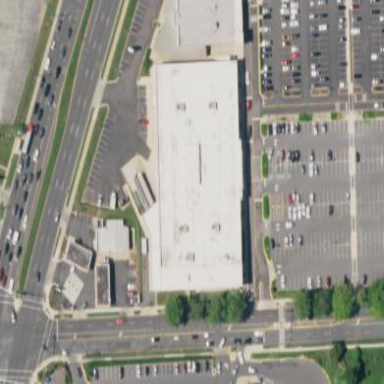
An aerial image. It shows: Department store building.